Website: home-depot
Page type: account-selection
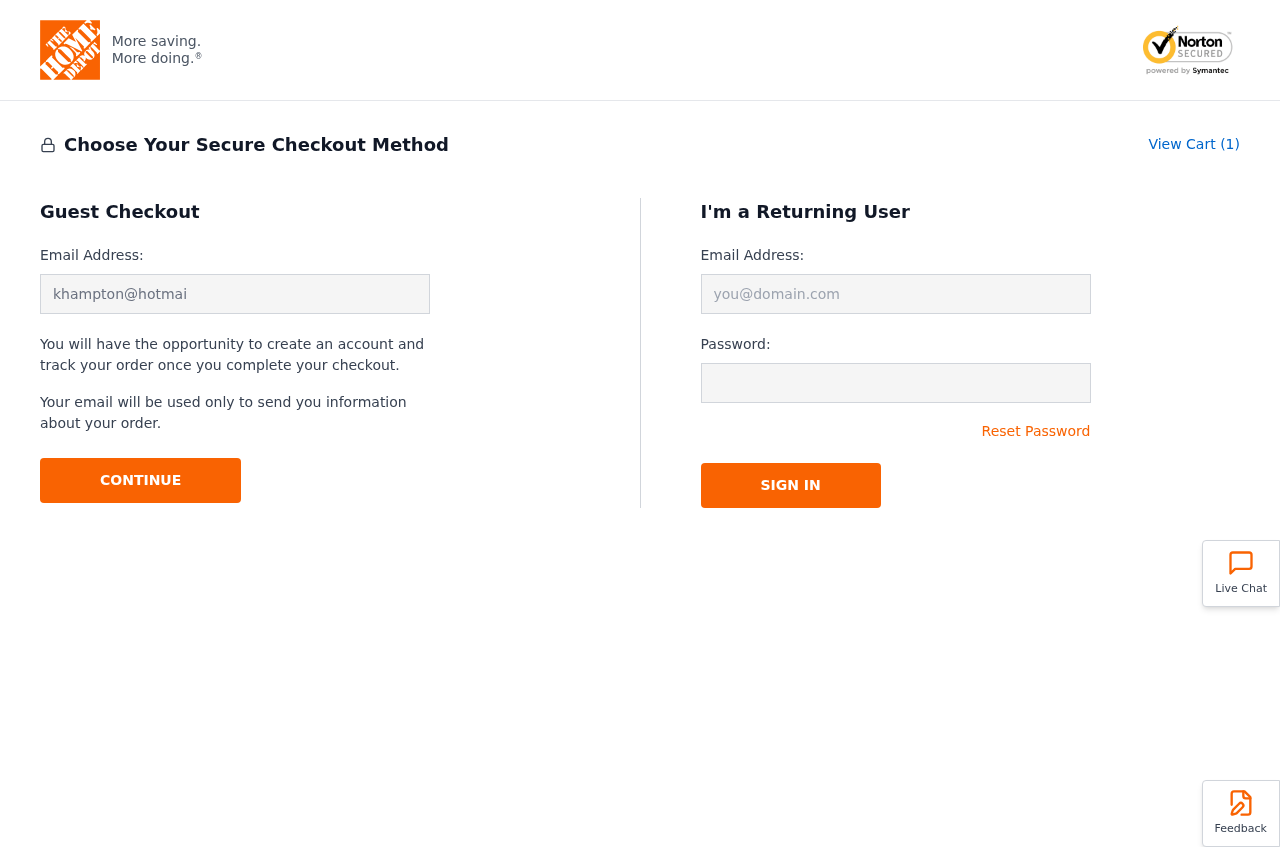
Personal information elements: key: PII_EMAIL
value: khampton@hotmail.com
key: PII_LOGIN_USERNAME
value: kristin.hampton
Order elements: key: ORDER_NUM_ITEMS
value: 1